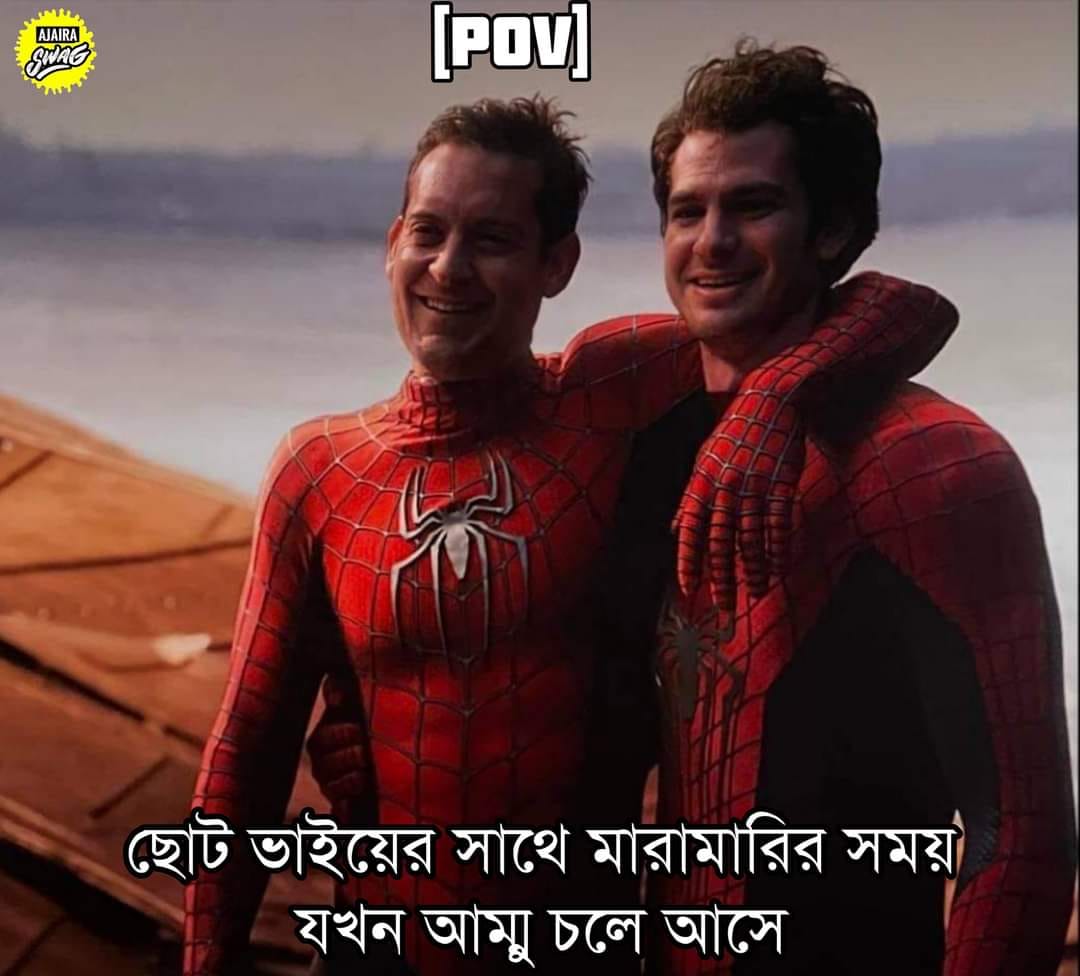
Text: ছোট ভাইয়ের সাথে মারামারির সময় যখন আম্মু চলে আসে
Label: Non Hate